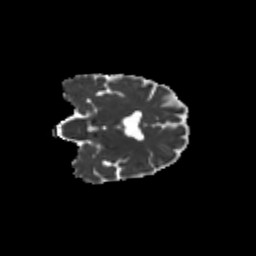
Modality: MD
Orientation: coronal
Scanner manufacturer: siemens
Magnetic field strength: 3 T
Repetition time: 9.2 s
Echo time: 0.084 s